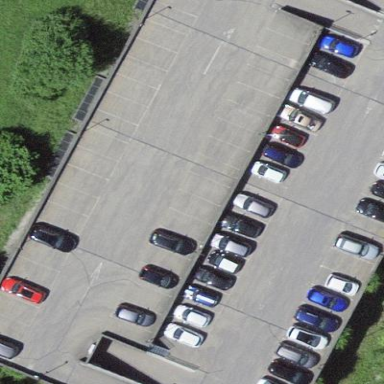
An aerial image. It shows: Multi-storey parking garage with asphalt surface.